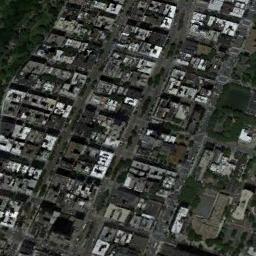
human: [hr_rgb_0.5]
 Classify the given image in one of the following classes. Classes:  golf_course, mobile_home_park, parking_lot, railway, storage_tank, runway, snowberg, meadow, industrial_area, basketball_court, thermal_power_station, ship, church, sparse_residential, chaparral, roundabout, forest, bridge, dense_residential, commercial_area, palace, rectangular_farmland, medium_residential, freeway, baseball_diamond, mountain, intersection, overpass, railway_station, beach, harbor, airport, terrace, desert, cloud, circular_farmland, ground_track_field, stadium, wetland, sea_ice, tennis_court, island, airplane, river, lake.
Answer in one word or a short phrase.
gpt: commercial_area